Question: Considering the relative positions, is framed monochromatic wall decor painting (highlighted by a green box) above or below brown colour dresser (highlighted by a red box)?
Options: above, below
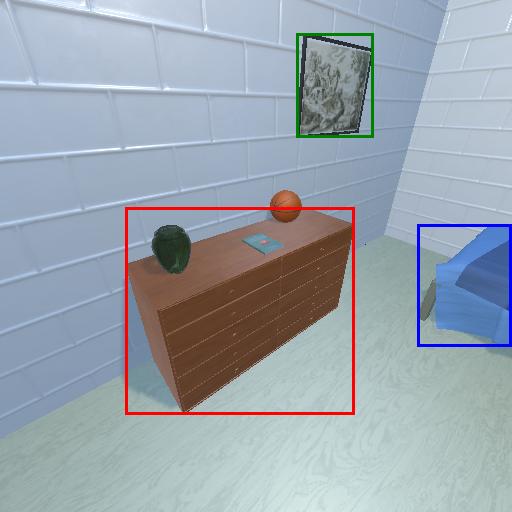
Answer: above